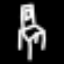
Label: chair